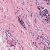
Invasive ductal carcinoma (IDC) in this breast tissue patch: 1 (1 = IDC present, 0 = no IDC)